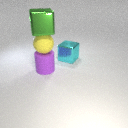
large green metal cube above large purple rubber cylinder